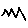
Label: zigzag